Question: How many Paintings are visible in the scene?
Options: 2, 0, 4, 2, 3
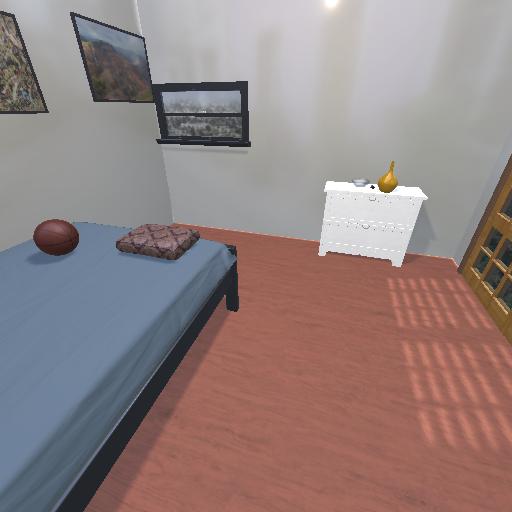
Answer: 2